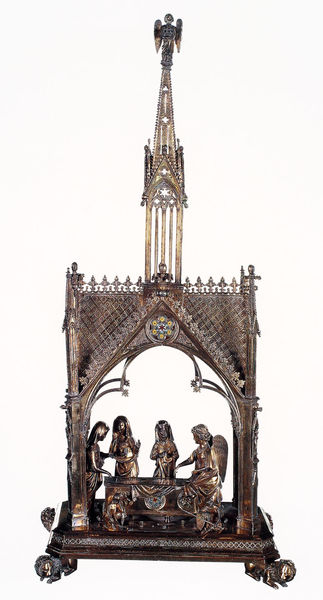
Titel: Reliquiar des heiligen Grabes
Institution: Pamplona, Domkapitel
Schlagwörter: kirche, gotik, engel, skulptur, bronze, plastik, messing, beten, gebet, altar, sarg, grab, heilige, maria, guss, schrein, reliquie, kiche, anna selbdritt, atlanten